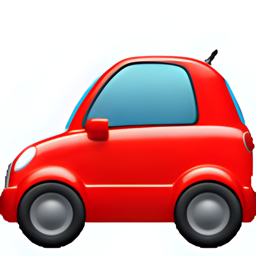
Name: automobile
Emoji: 🚗
Group: Travel & Places
Sub-group: transport-ground